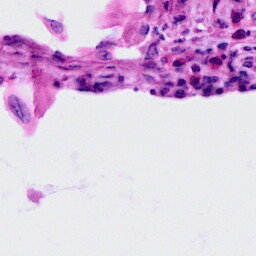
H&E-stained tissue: Cervix